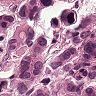
Metastatic tissue present: yes